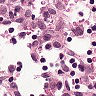
Metastatic tissue present: no